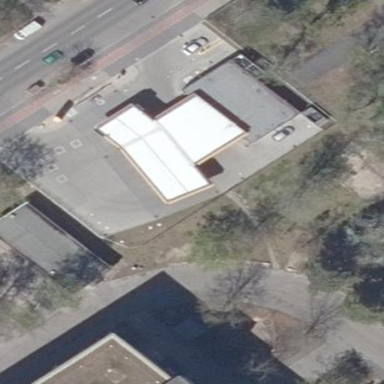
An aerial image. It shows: Fuel station located within retail area.